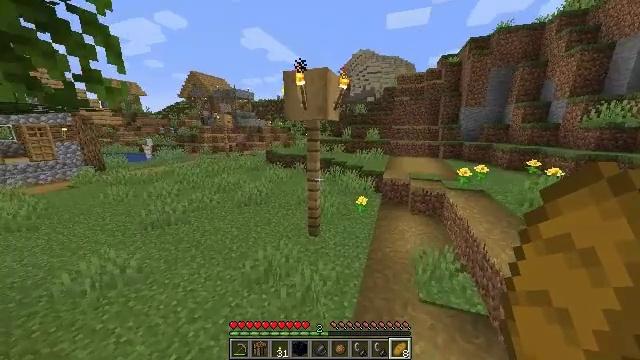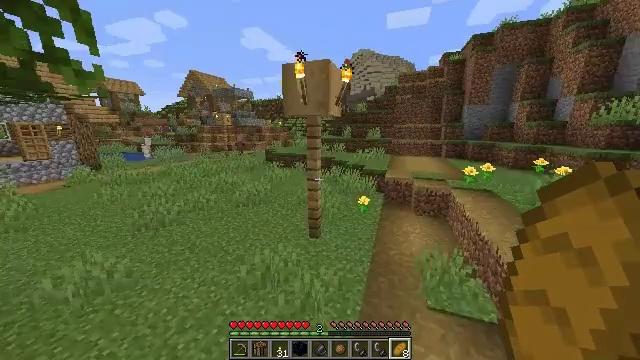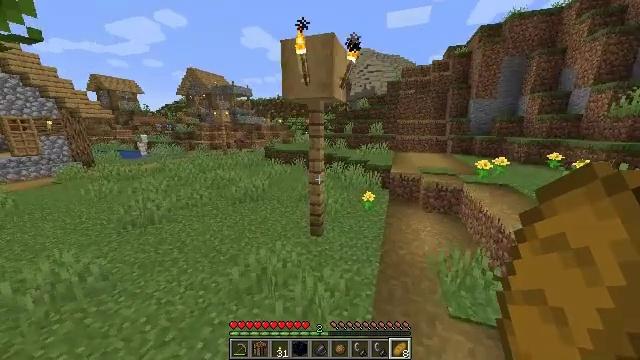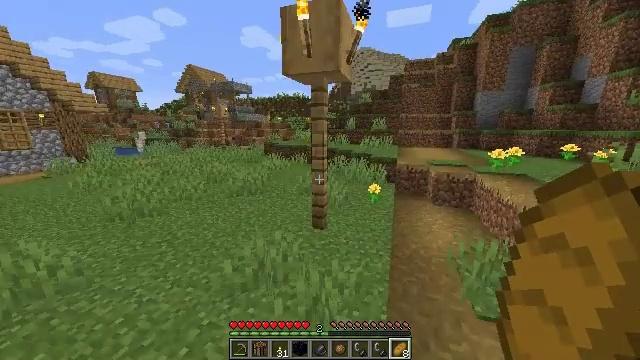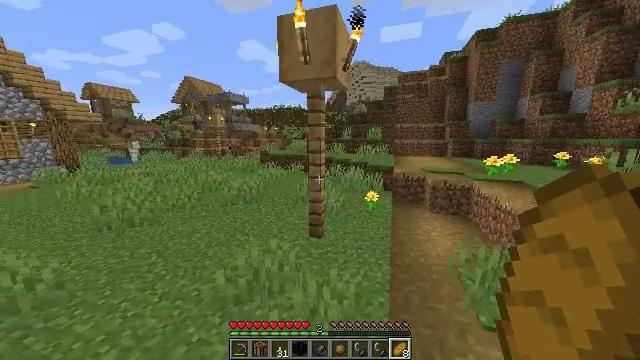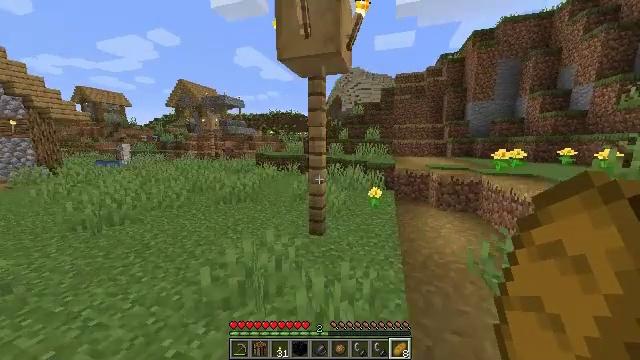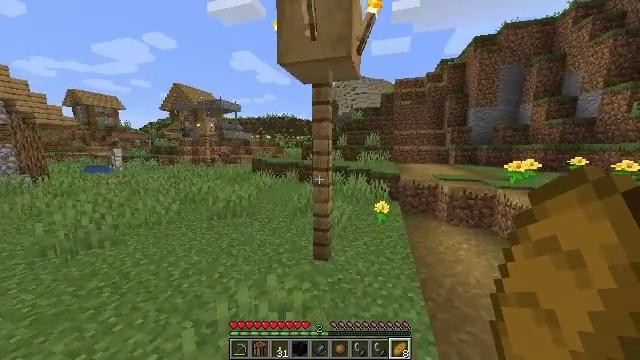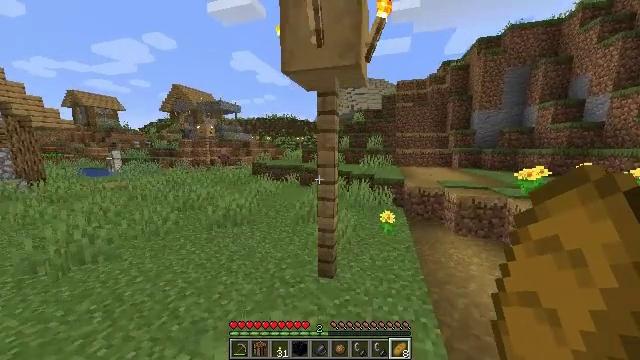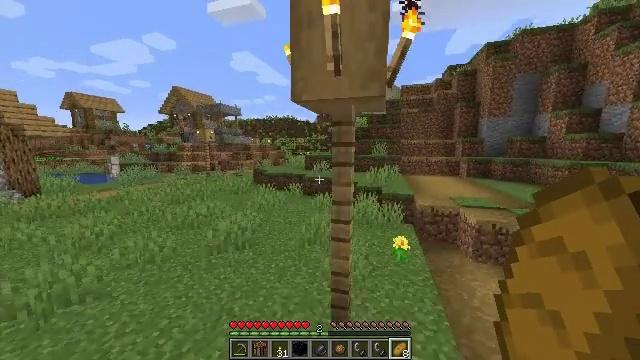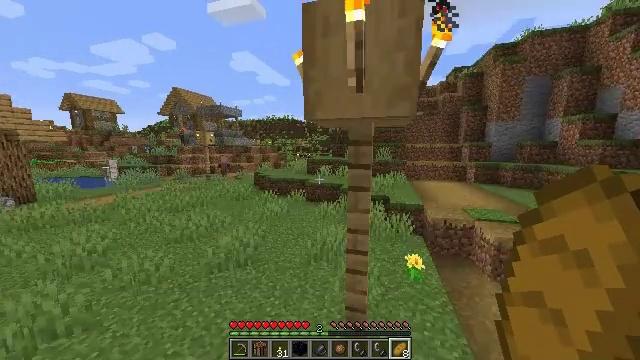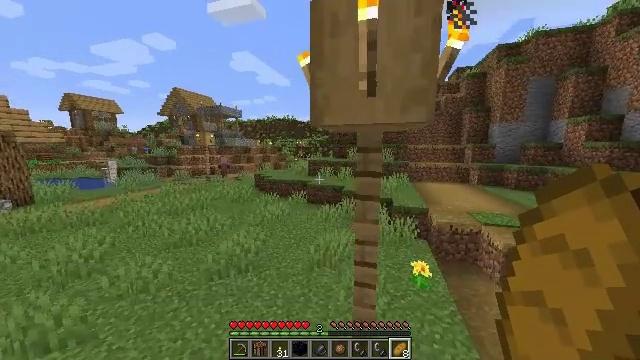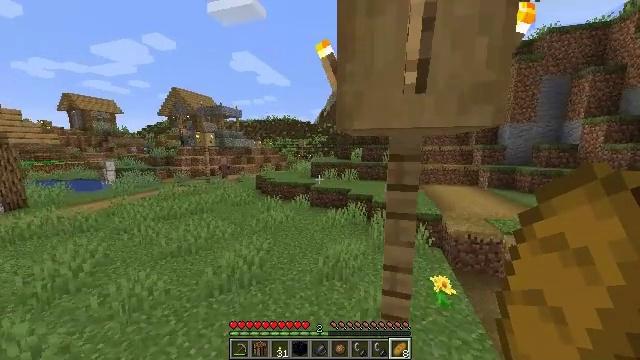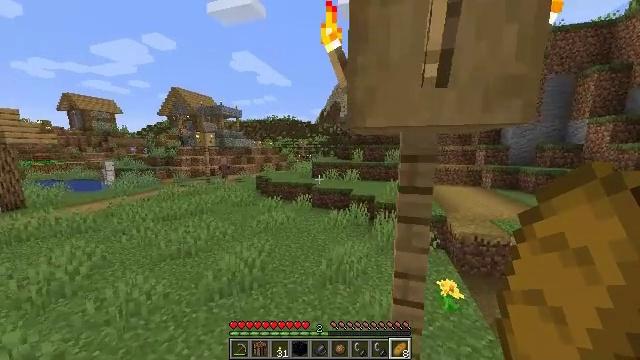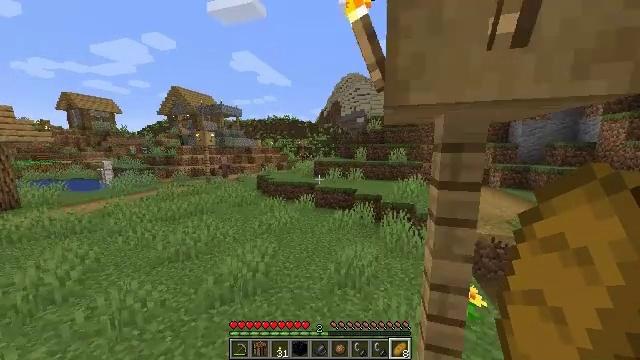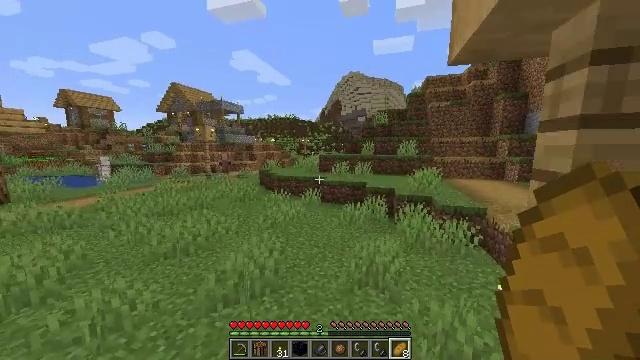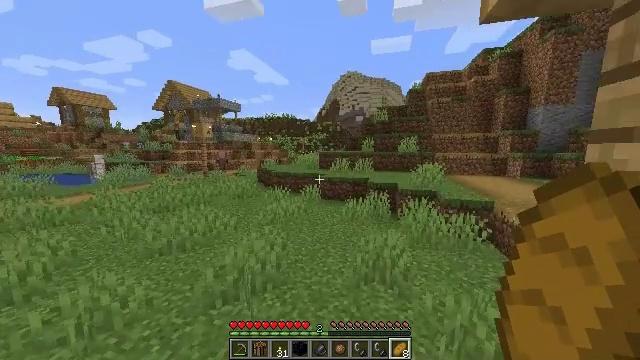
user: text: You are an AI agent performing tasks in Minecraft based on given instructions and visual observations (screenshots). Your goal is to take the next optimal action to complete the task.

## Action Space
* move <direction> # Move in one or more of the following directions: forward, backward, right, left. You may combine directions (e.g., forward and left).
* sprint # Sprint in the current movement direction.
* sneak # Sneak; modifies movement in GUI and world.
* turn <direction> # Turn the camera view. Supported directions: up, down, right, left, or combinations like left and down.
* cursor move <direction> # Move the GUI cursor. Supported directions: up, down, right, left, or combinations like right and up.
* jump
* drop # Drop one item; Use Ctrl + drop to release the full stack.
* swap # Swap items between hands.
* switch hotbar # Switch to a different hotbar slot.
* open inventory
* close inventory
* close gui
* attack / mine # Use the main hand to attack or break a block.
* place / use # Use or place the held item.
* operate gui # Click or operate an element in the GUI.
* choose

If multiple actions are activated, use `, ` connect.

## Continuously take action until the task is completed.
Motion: motion action
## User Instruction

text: Remove red sand to use for crafting or building.
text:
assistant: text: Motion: move forward and move left, sprint, jump
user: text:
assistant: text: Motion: move forward and move left, sprint, jump
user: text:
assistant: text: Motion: move forward and move left, sprint, jump
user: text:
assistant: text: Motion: move forward and move left, sprint, turn right and up, jump
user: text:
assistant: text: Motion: move forward and move left, sprint, turn right and up, jump
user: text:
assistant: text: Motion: move forward and move left, sprint, jump
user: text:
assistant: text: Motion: move forward and move left, sprint, jump
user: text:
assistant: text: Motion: move forward and move left, sprint, jump
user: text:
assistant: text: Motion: move forward and move left, sprint, jump
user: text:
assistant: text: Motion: move forward and move left, sprint, jump
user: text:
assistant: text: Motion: move forward and move left, sprint, jump
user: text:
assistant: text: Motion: move forward and move left, sprint, jump
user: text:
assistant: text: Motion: move forward and move left, sprint, jump
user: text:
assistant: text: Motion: move forward and move left, sprint, jump
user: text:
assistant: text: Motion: move forward and move left, sprint, jump
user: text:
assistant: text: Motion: move forward and move left, sprint, jump
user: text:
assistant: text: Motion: move forward and move left, sprint, jump
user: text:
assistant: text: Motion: move forward and move left, sprint, jump
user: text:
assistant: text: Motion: move forward and move left, sprint, jump
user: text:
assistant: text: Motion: move forward and move left, sprint, jump
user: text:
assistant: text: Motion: move forward and move left, sprint, jump
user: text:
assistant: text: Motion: move forward and move left, sprint, turn right, jump
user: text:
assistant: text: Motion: move forward and move left, sprint, turn right and down, jump
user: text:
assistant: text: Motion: move forward and move left, sprint, turn right and down, jump
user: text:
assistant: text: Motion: move forward and move left, sprint, jump
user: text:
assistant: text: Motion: move forward and move left, sprint, jump
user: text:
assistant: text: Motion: move forward and move left, sprint, jump
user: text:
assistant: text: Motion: move forward and move left, sprint, jump
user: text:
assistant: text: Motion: move forward and move left, sprint, jump
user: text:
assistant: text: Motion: move forward and move left, sprint, jump